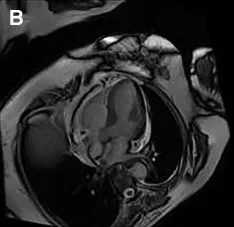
(B) CMR showed that after 4 cycles of R-CHOP, the tumor at all sites had almost complete regression.
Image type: radiology (mri)